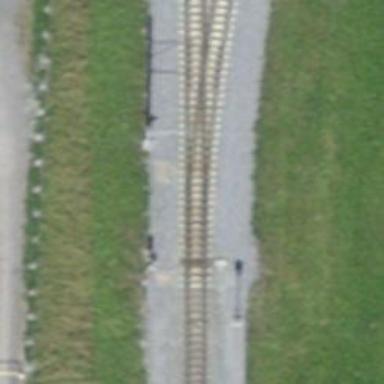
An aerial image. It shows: Railway switch.